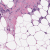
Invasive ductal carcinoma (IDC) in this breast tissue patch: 0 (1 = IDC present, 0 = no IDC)